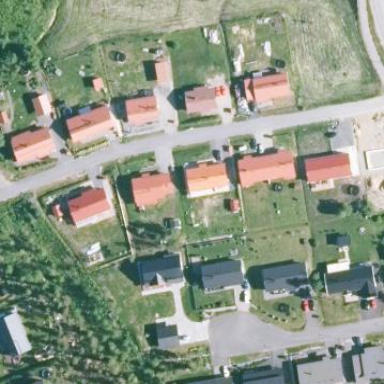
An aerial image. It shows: Residential area.